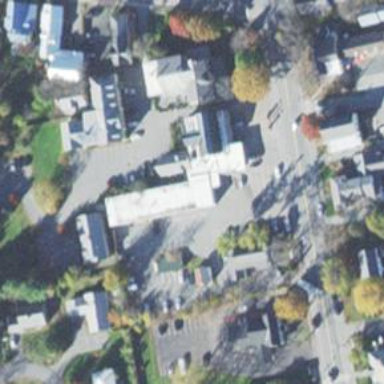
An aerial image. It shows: Convenience shop.